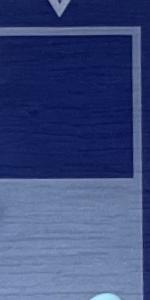
Label: Empty